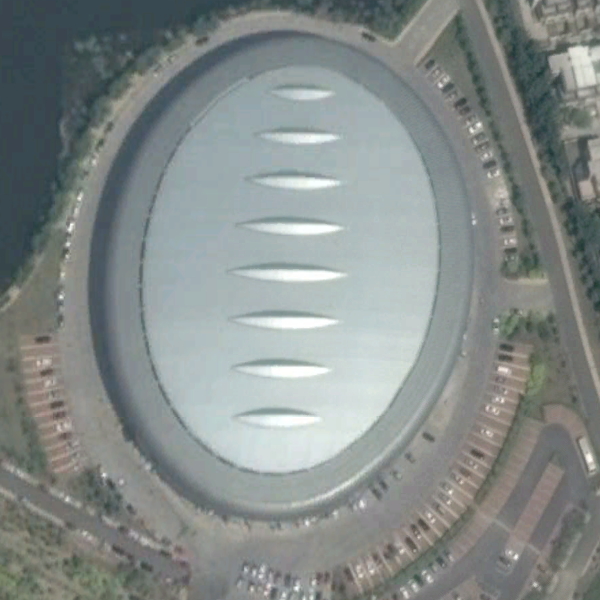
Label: Center